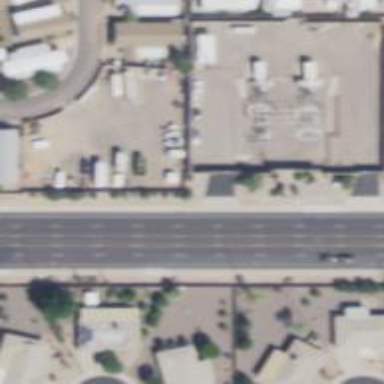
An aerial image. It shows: RV storage facility.